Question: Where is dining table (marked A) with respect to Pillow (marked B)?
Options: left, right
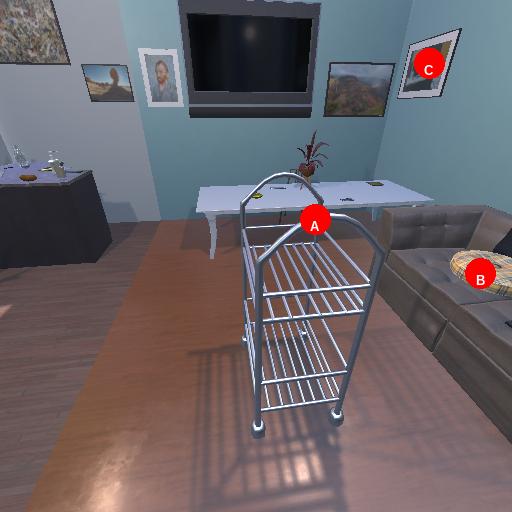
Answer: left